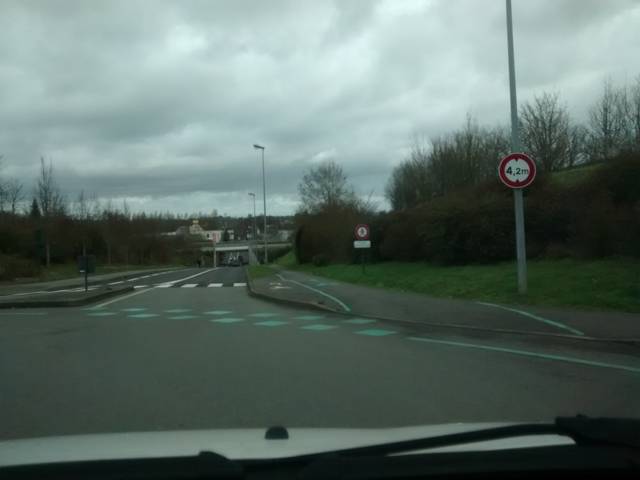
Region: France
Coordinates: 48.11, -1.609